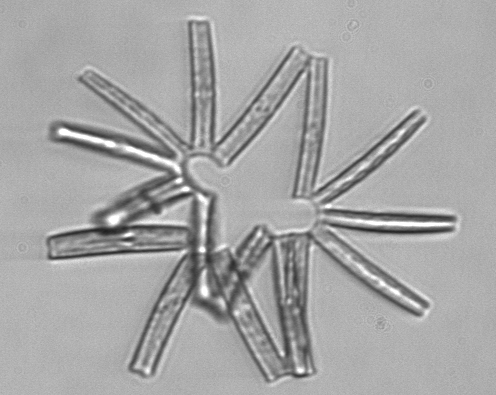
Label: Thalassionema